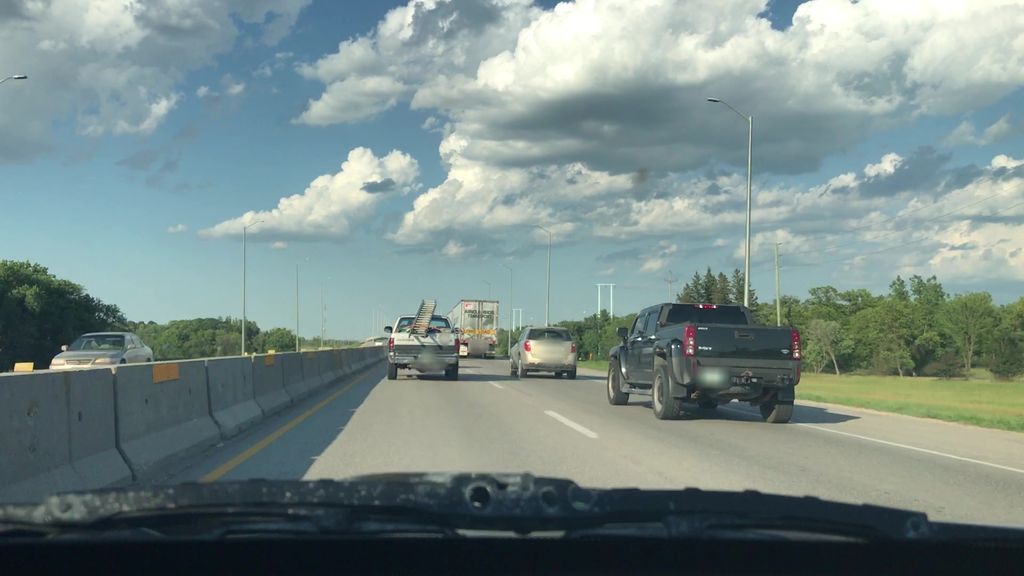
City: winnipeg